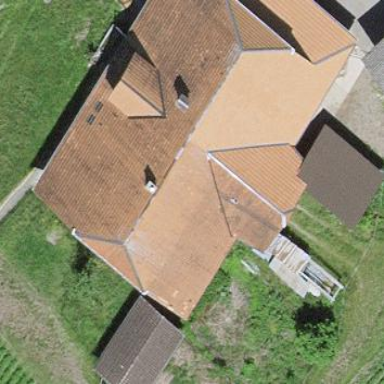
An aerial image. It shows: Farm building.